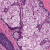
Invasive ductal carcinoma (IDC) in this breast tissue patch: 0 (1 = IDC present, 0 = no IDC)